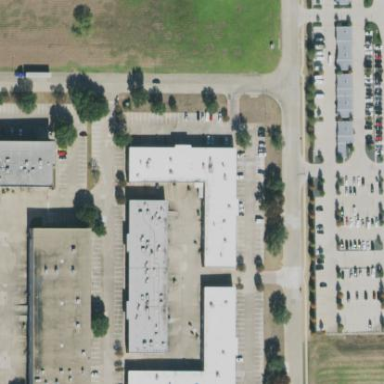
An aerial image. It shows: Office building.